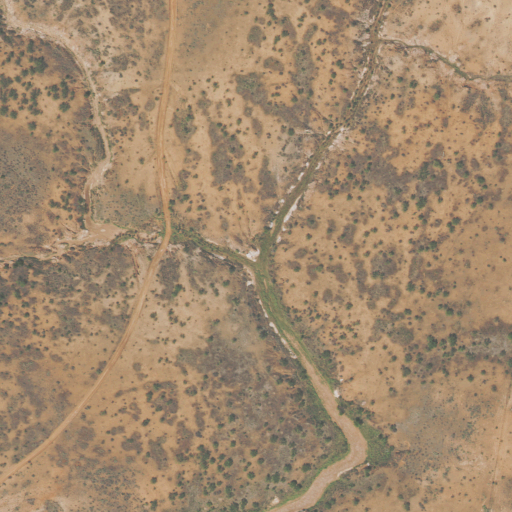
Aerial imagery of valley in Texas named Harper Young Canyon containing only shrub